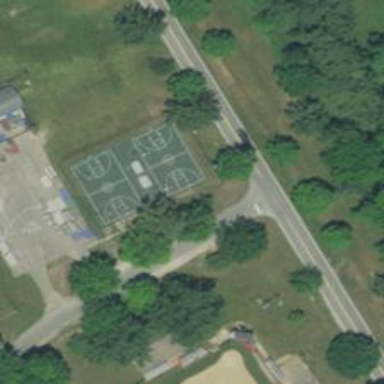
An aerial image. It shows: Basketball court in the leisure land pitch.